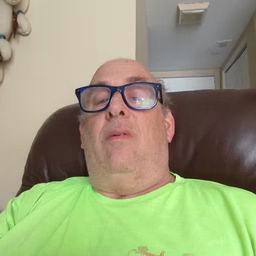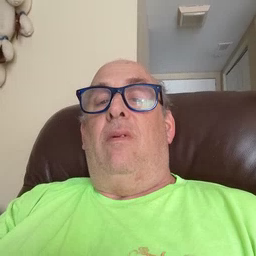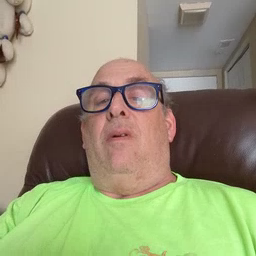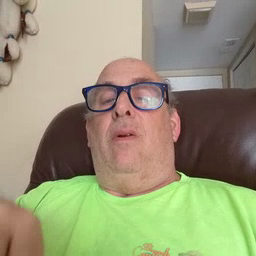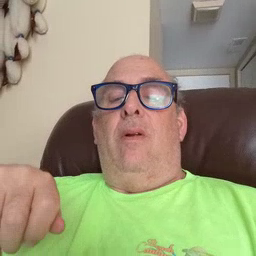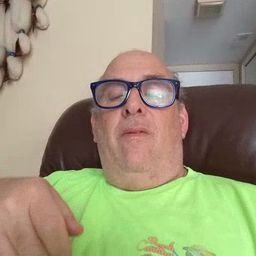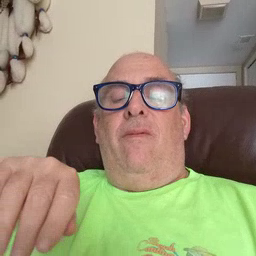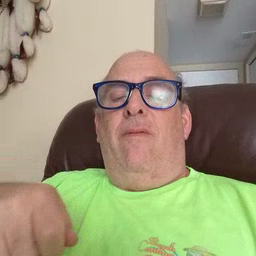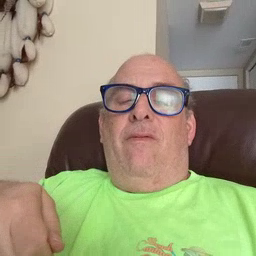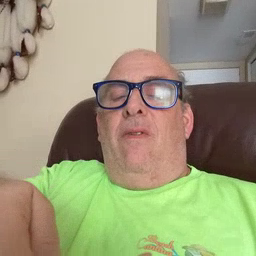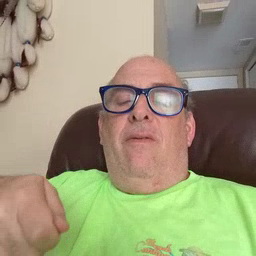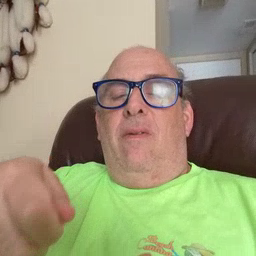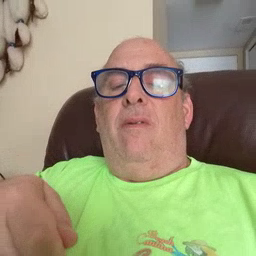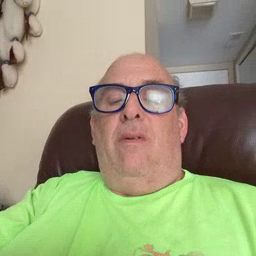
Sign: vacuum